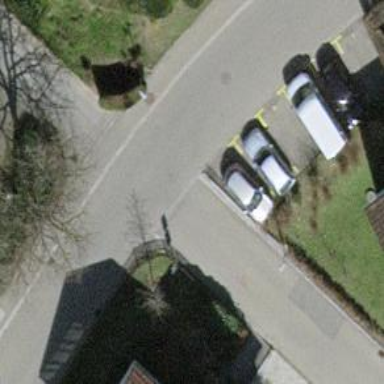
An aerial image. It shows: Footway surfaced with paving stones.